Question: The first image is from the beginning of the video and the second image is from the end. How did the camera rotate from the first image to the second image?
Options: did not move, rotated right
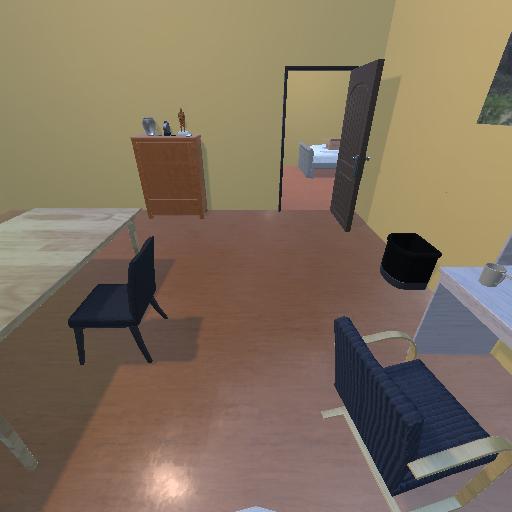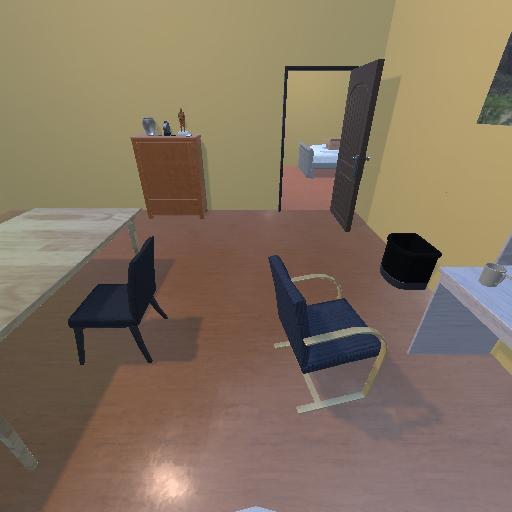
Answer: did not move